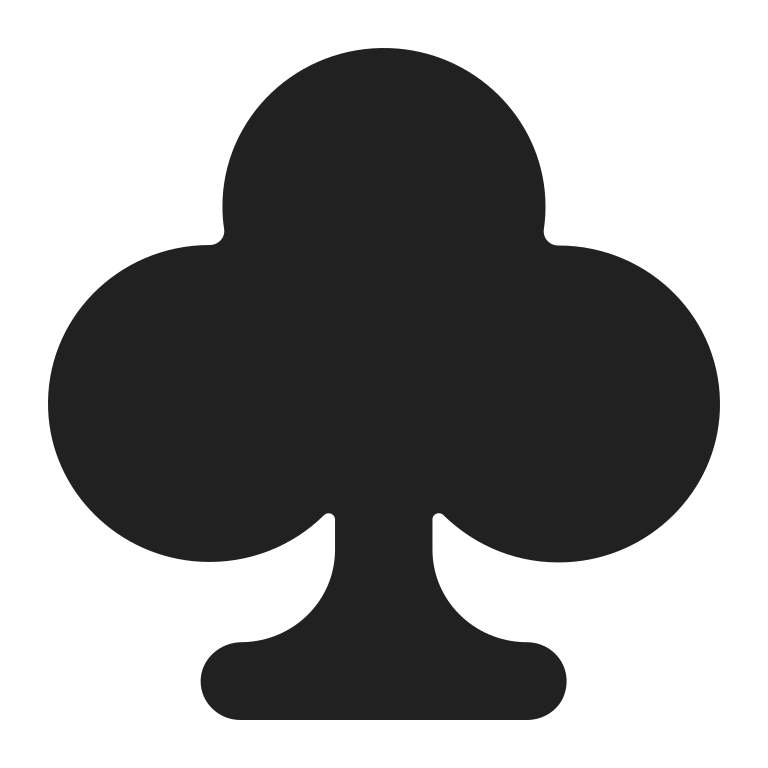
club suit flat